Question: I have a program that reads a 360 mono panorama and reads an IMU, drawing the correct part of the panorama based on the head location.
I am creating two windows, one per display, and do not want to rely on GLUT_STEREO. The draw() calls for each display are therefore independent, but right now they render the same thing, which is a gluSphere to represent the panorama. To draw the correct part of the sphere, IMU data (quaternion) becomes a rotation matrix, and that matrix is multiplied with the projection.
I wish to create a little bit of overlap with the two images, as shown with the following image:
For example, the red rectangle is my left display and the blue rectangle is my right display, but there is some overlap in the middle.
I was reading some article about stereo rendering, and I thought the solution would be to replace the call from gluPerspective() to glFrustum(), and simply modify both the left and right parameter at the same time. I thought subtracting some value to left/right parameter of glFrustum() on the display and adding some value to the left/right parameter of glFrustum() would do the trick. I modified the glutReshapeFunc() callback's projection matrix to do just that:
'''
void resize(int width, int height)
{
glViewport(0, 0, width, height);
glMatrixMode(GL_PROJECTION);
glLoadIdentity();
GLdouble near = 0.1;
GLdouble far = 100.0;
GLdouble aspect = (double) width / (double) height;
GLdouble top = tan(FOVY / 360 * M_PI) * near;
GLdouble bottom = -top;
GLdouble right = top * aspect;
GLdouble left = -right;
// TODO: Canned value for testing
left += 0.5;
right += 0.5;
glFrustum(left, right, bottom, top, near, far);
// gluPerspective(FOVY, aspect, near, far);
glMatrixMode(GL_MODELVIEW);
glLoadIdentity();
}
'''
Unfortunately, this does not do what I expect (and I am really not sure why). I would think modifying both left and right parameter of glFrustum() would keep the same horizontal FOV but move it to the left or right. It seems to either stretch the image in or out.
I have played around with glTranslatef() on the ModelView or glLookAt(), but there place are not clear to me. Why is glFrustum() not having the right behavior please, and what am I missing?
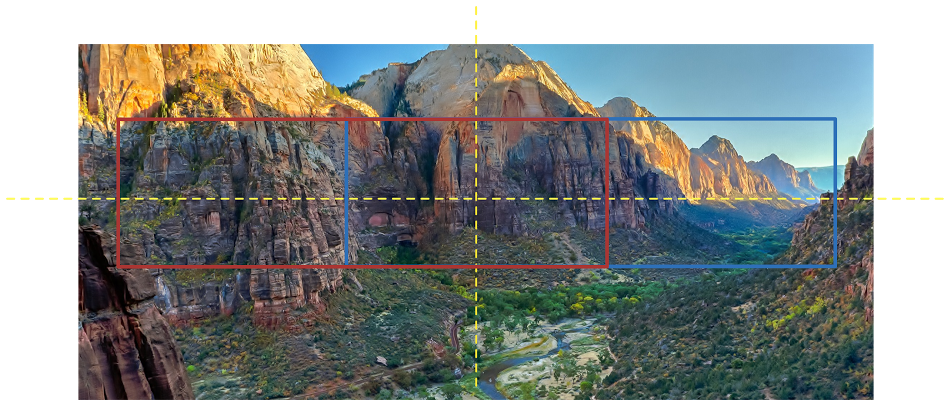
Answer: Modify the frustum the camera.
You need need two different camera matrices to simulate the eye separation and slightly different frustums to eliminate toe-in.
<URL>:
'''
/* Misc stuff */
ratio = camera.screenwidth / (double)camera.screenheight;
radians = DTOR * camera.aperture / 2;
wd2 = near * tan(radians);
ndfl = near / camera.focallength;
/* Derive the two eye positions */
CROSSPROD(camera.vd,camera.vu,r);
Normalise(&r);
r.x *= camera.eyesep / 2.0;
r.y *= camera.eyesep / 2.0;
r.z *= camera.eyesep / 2.0;
glMatrixMode(GL_PROJECTION);
glLoadIdentity();
left = - ratio * wd2 - 0.5 * camera.eyesep * ndfl;
right = ratio * wd2 - 0.5 * camera.eyesep * ndfl;
top = wd2;
bottom = - wd2;
glFrustum(left,right,bottom,top,near,far);
glMatrixMode(GL_MODELVIEW);
glDrawBuffer(GL_BACK_RIGHT);
glClear(GL_COLOR_BUFFER_BIT | GL_DEPTH_BUFFER_BIT);
glLoadIdentity();
gluLookAt(camera.vp.x + r.x,camera.vp.y + r.y,camera.vp.z + r.z,
camera.vp.x + r.x + camera.vd.x,
camera.vp.y + r.y + camera.vd.y,
camera.vp.z + r.z + camera.vd.z,
camera.vu.x,camera.vu.y,camera.vu.z);
MakeLighting();
MakeGeometry();
glMatrixMode(GL_PROJECTION);
glLoadIdentity();
left = - ratio * wd2 + 0.5 * camera.eyesep * ndfl;
right = ratio * wd2 + 0.5 * camera.eyesep * ndfl;
top = wd2;
bottom = - wd2;
glFrustum(left,right,bottom,top,near,far);
glMatrixMode(GL_MODELVIEW);
glDrawBuffer(GL_BACK_LEFT);
glClear(GL_COLOR_BUFFER_BIT | GL_DEPTH_BUFFER_BIT);
glLoadIdentity();
gluLookAt(camera.vp.x - r.x,camera.vp.y - r.y,camera.vp.z - r.z,
camera.vp.x - r.x + camera.vd.x,
camera.vp.y - r.y + camera.vd.y,
camera.vp.z - r.z + camera.vd.z,
camera.vu.x,camera.vu.y,camera.vu.z);
MakeLighting();
MakeGeometry();
glutSwapBuffers();
'''
Replace the 'glDrawBuffer()' calls with appropriate FBO binds.